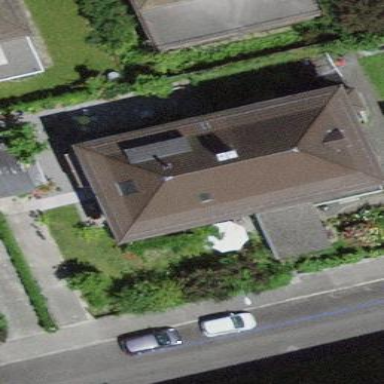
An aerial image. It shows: Terrace building with hipped roof made of roof tiles.